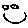
Label: smiley face